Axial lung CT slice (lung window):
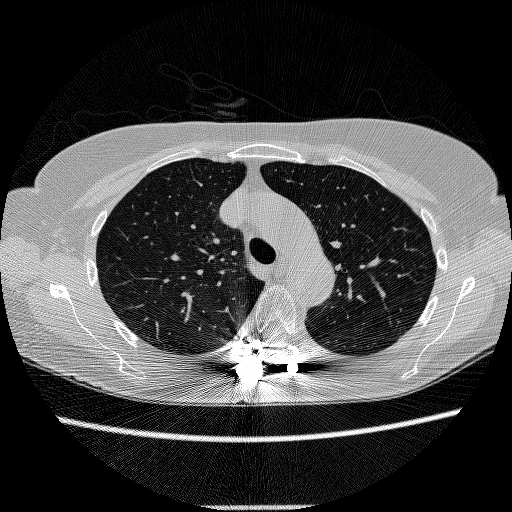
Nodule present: no